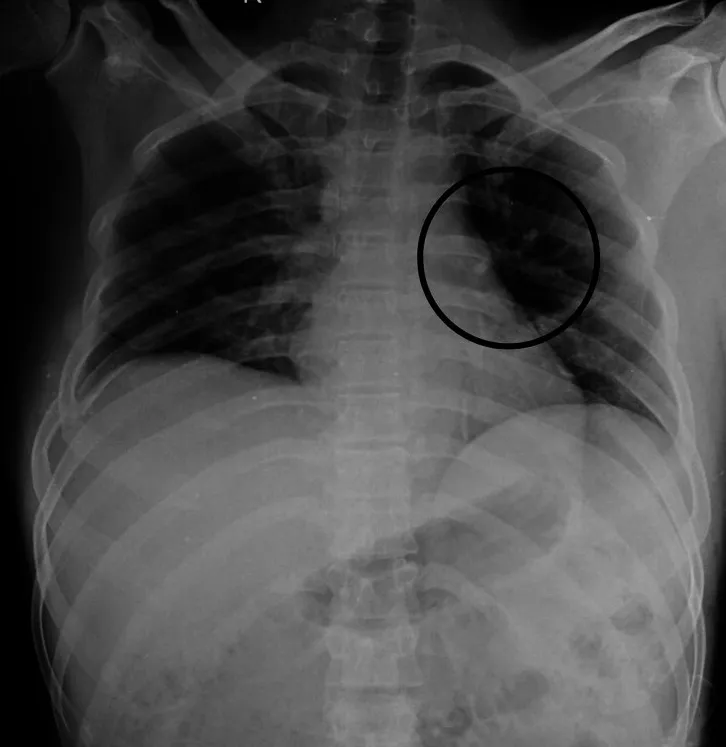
X-ray of chest showing fourth, fifth, and sixth rib fracture. The circle shows a fracture of the anterolateral aspect of the right fourth and fifth ribs and the posterolateral aspect of the sixth rib.
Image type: radiology (x_ray)